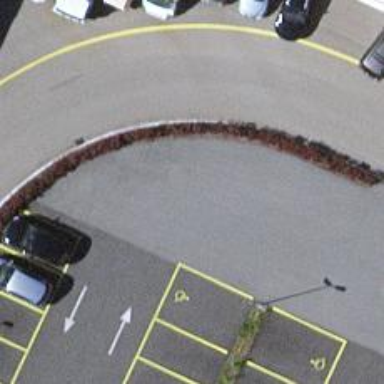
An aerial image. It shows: Parking aisle designated as service road.